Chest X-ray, PA view. Patient: 27 years old, sex M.
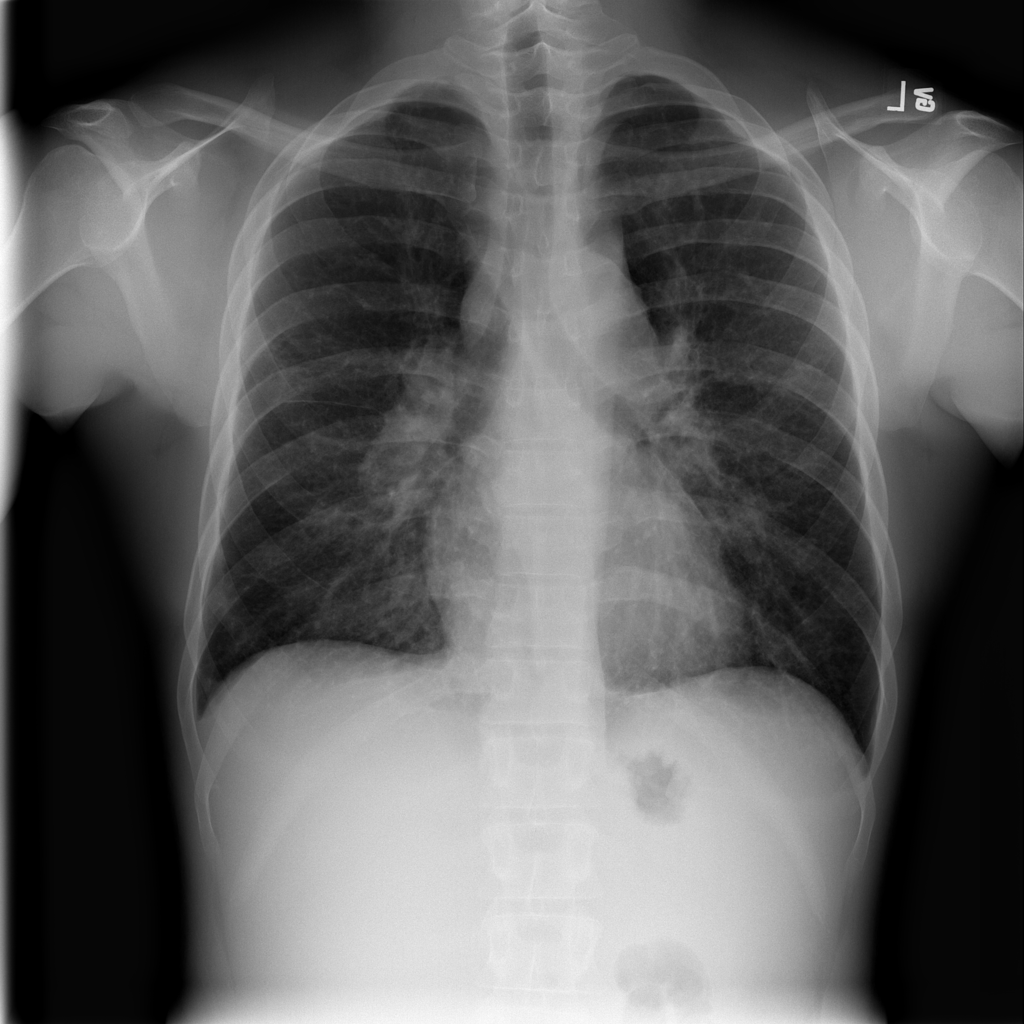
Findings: No Finding